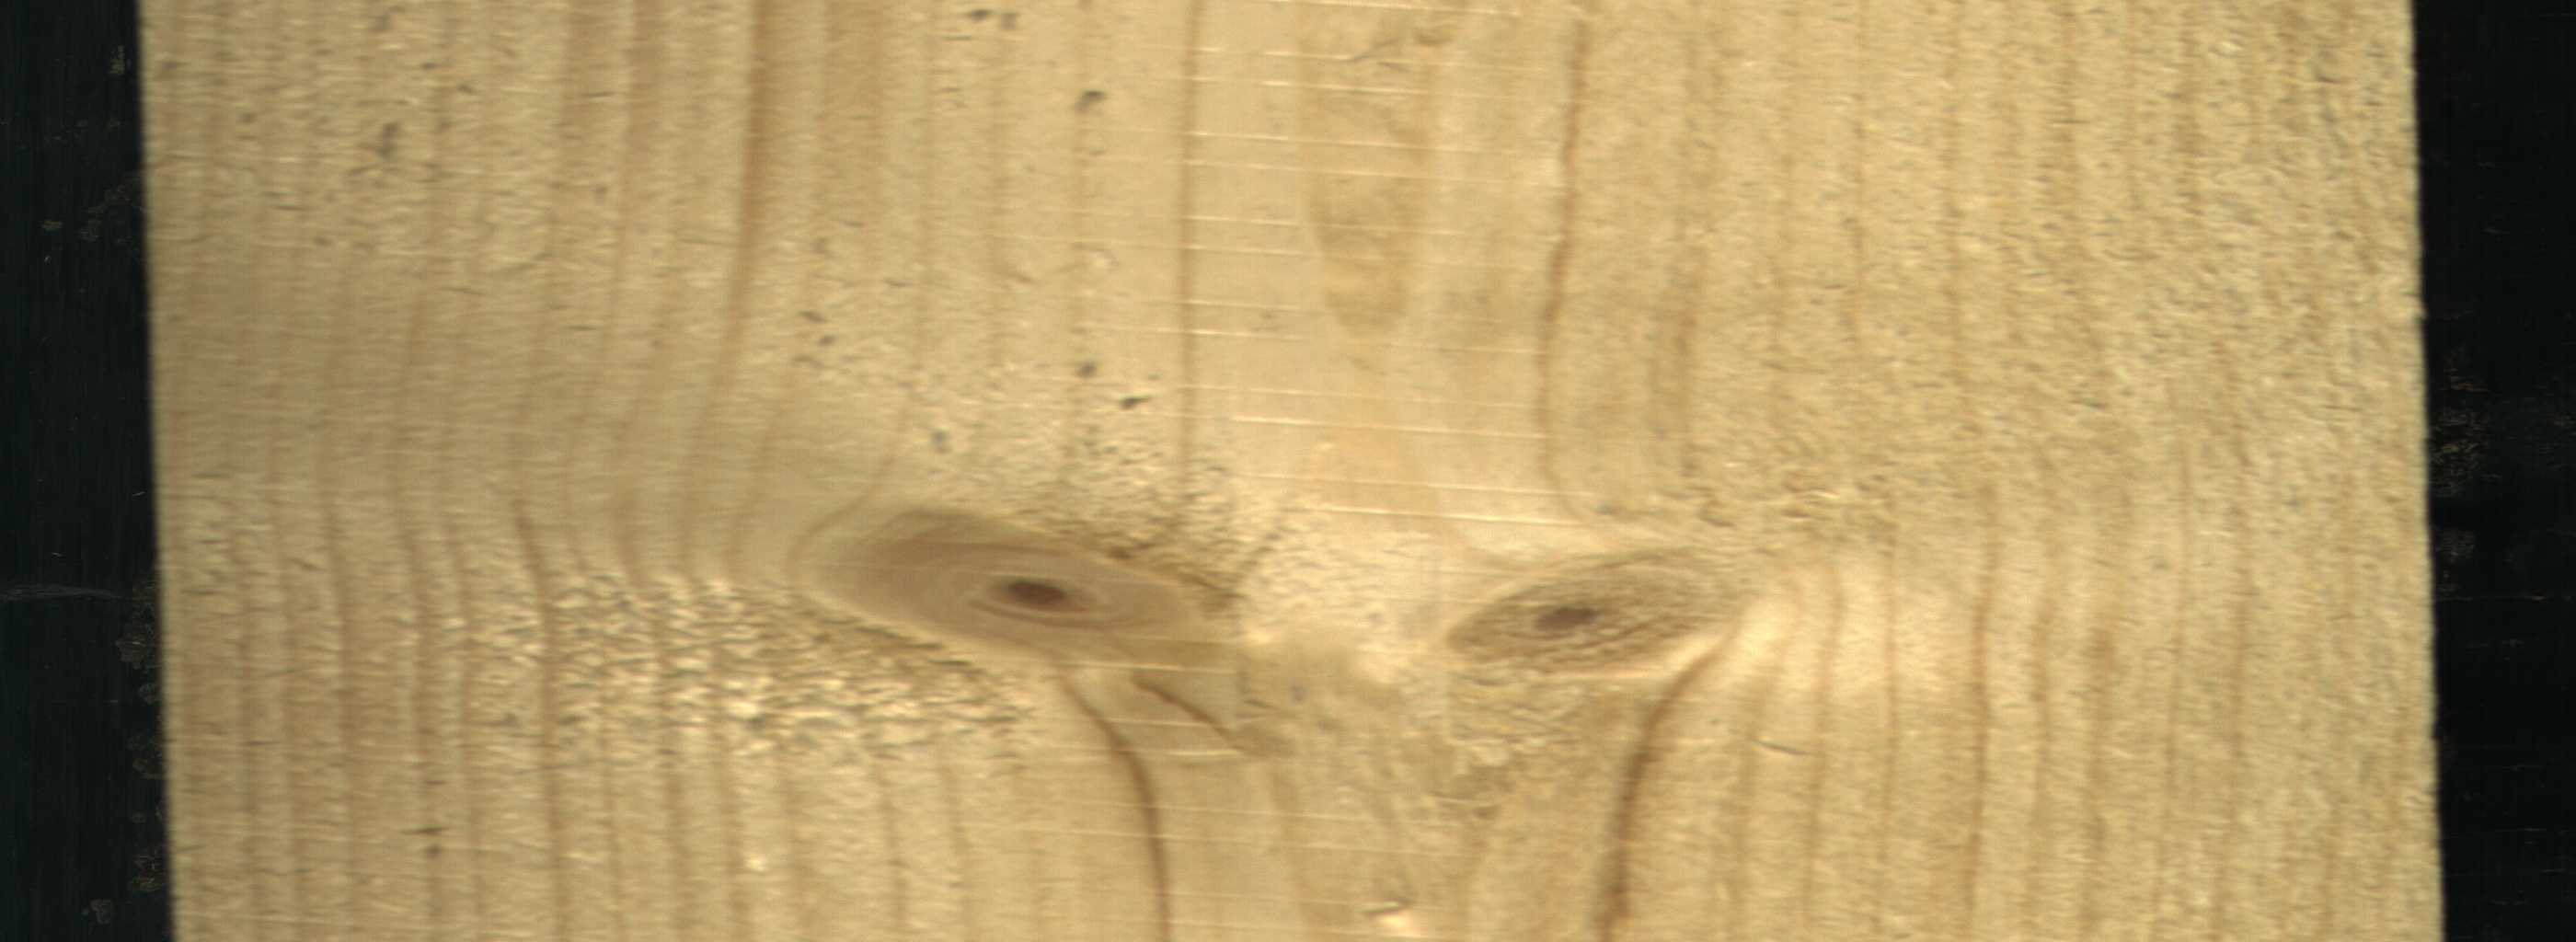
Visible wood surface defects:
Live_Knot
Live_Knot